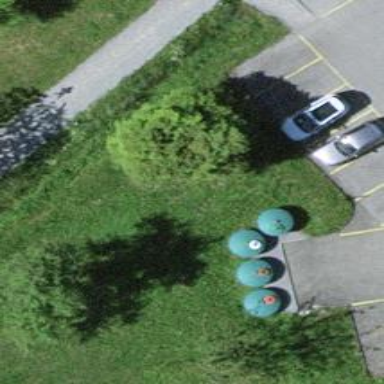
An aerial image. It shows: Recycling container at amenity designated for recycling.